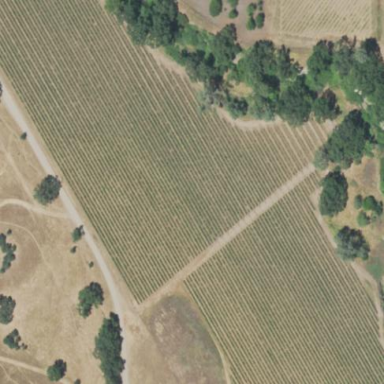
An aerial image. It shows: Vineyard with wine grapes as the crop.